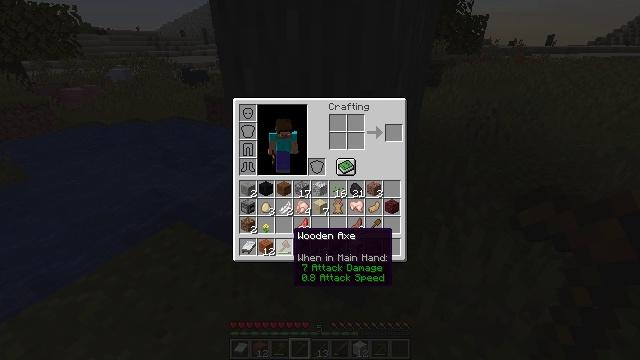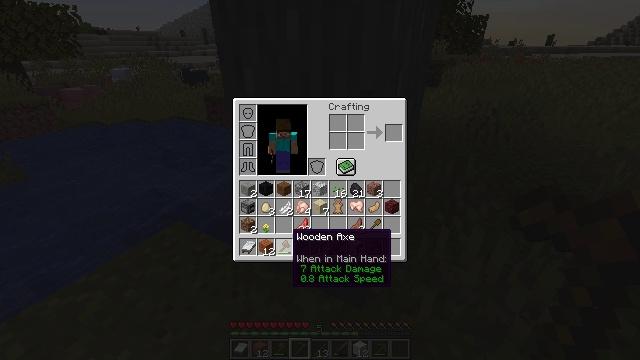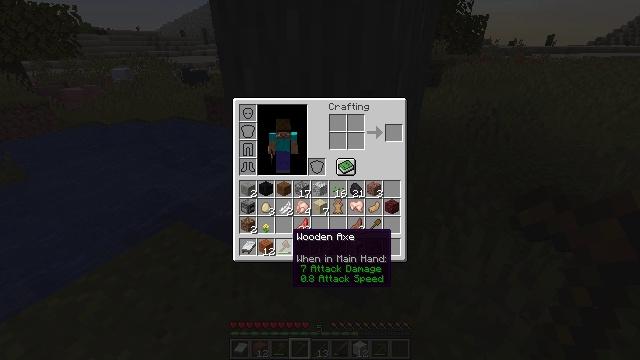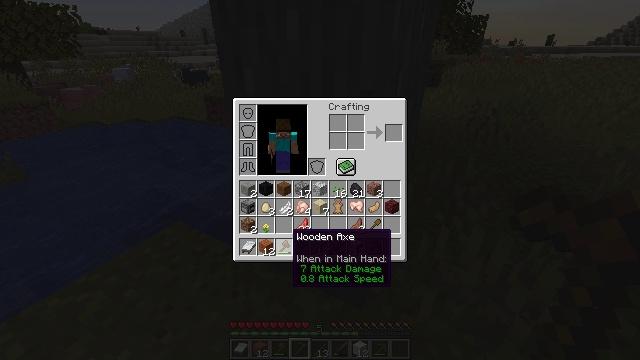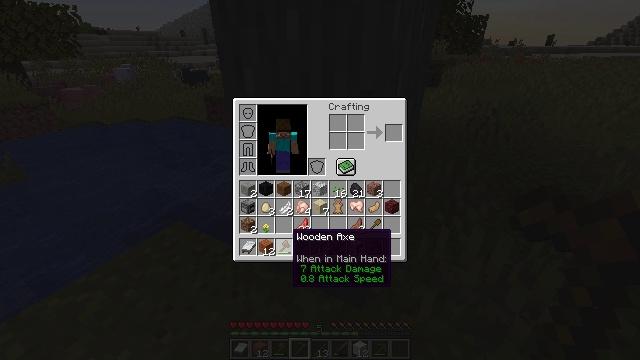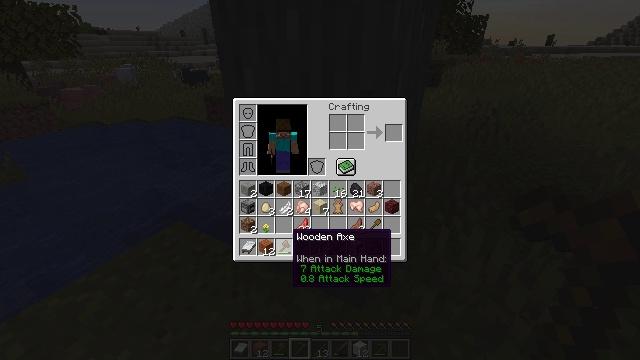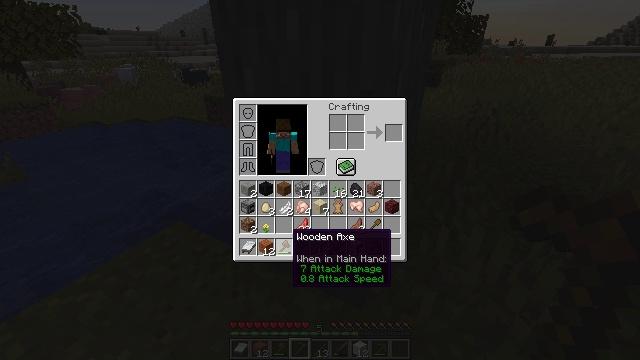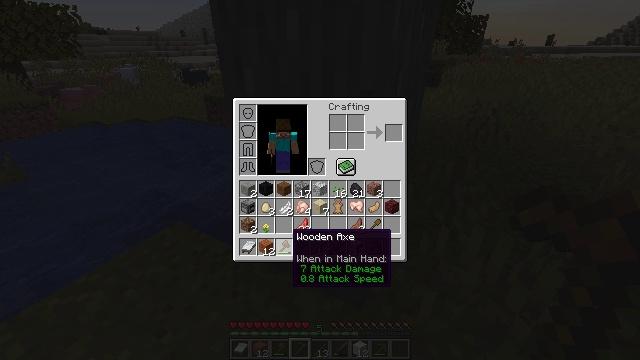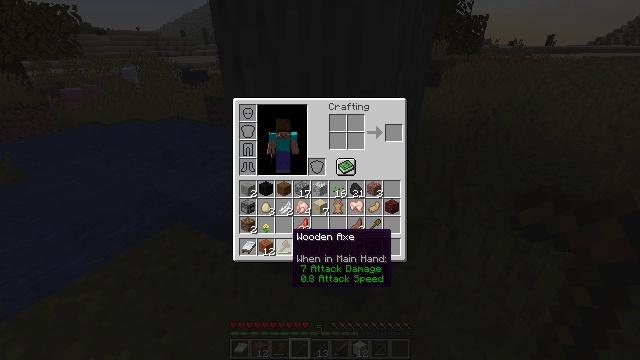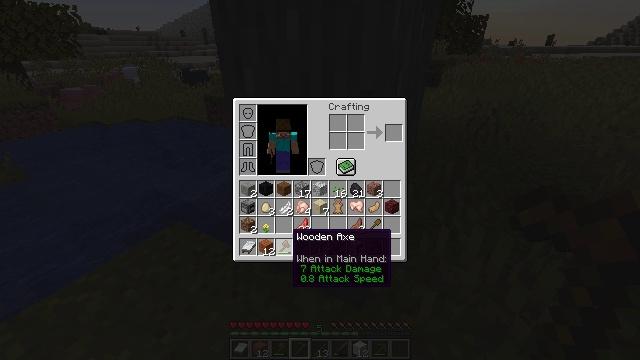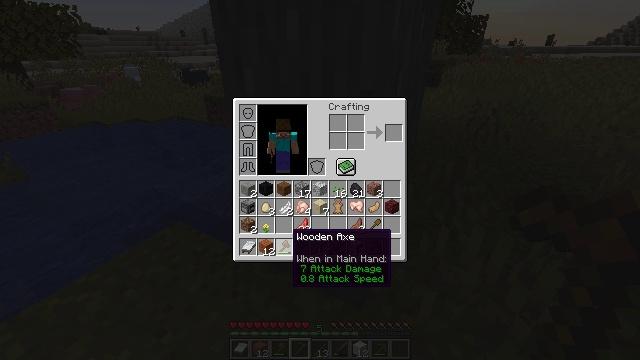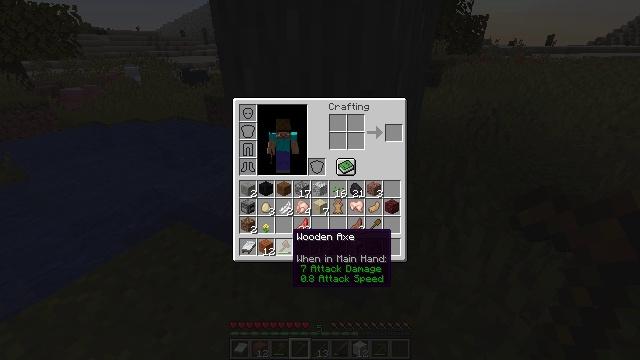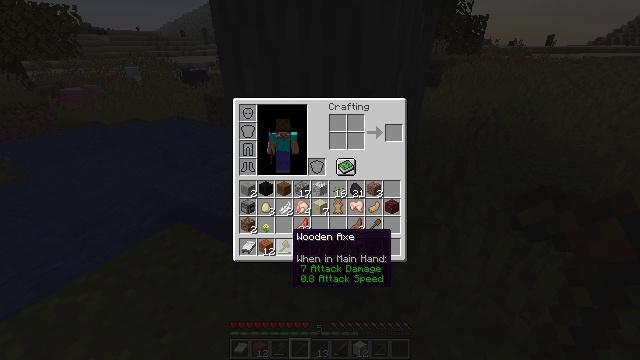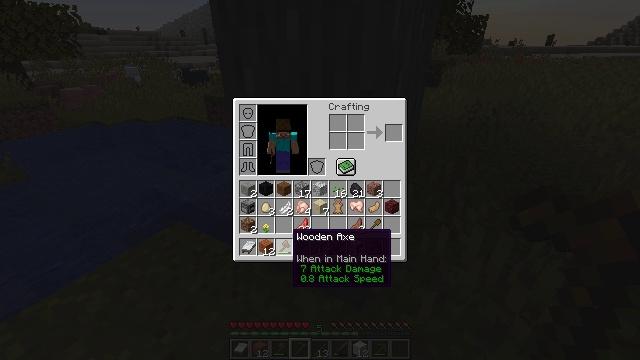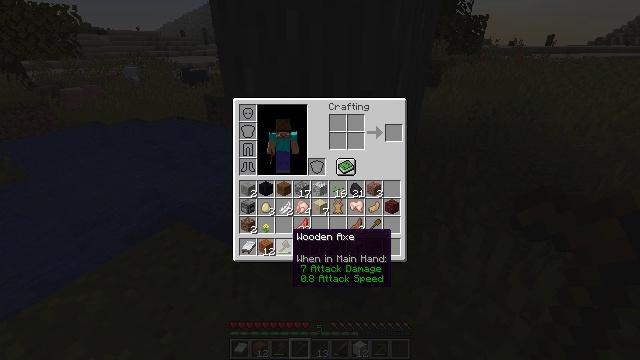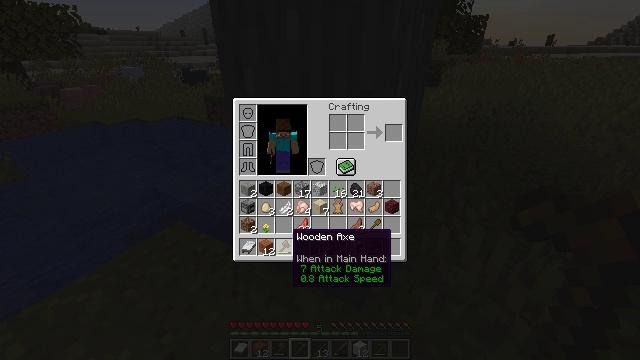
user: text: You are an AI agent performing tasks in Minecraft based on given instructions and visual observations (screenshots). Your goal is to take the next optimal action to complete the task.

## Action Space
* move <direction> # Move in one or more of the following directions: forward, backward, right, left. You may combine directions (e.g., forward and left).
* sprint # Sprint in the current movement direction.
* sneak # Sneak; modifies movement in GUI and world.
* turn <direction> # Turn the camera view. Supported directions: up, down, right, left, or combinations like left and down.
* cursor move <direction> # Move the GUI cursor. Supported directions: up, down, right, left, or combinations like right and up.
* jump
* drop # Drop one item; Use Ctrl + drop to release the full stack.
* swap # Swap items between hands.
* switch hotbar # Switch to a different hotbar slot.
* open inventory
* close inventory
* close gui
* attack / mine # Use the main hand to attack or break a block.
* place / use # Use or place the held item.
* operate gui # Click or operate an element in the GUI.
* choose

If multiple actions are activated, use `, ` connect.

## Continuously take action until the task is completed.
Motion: motion action
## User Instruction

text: Collect acacia logs by breaking the tree.
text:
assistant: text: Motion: no_op
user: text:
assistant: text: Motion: no_op
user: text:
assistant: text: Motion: no_op
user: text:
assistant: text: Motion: no_op
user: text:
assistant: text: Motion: no_op
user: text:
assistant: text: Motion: no_op
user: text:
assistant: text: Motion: no_op
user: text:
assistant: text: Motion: no_op
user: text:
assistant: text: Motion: no_op
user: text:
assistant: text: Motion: no_op
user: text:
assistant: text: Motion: no_op
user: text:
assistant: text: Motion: no_op
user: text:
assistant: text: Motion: no_op
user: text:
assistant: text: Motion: no_op
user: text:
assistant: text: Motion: no_op
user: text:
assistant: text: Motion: no_op
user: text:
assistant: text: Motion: no_op
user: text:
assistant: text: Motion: no_op
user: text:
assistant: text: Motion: no_op
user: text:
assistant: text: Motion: no_op
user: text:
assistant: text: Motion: no_op
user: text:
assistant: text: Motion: no_op
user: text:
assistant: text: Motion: no_op
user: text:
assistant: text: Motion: no_op
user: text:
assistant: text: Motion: no_op
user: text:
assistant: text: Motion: no_op
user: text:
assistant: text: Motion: no_op
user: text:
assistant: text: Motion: no_op
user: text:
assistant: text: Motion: no_op
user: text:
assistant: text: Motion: no_op